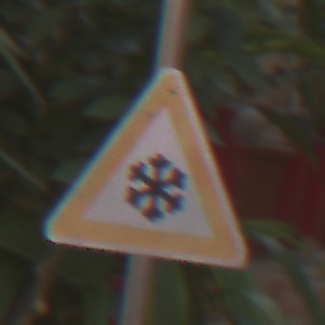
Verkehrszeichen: SchneeOderEisglaette
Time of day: MorningAfternoon
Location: Outdoor (Urban)
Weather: Clear
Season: NotSpecified
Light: Natural